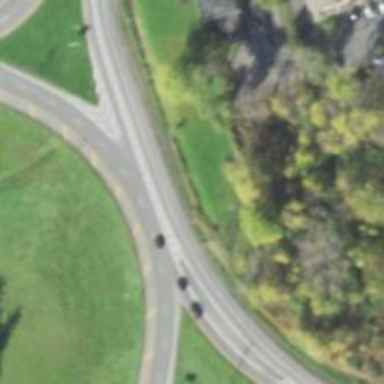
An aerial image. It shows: Roundabout at primary highway.